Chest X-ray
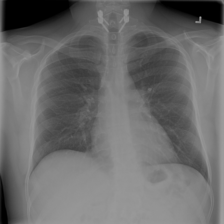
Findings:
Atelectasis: negative
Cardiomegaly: negative
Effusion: negative
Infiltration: negative
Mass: negative
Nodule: negative
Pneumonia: negative
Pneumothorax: negative
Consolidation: negative
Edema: negative
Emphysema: negative
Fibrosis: negative
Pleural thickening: negative
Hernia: negative